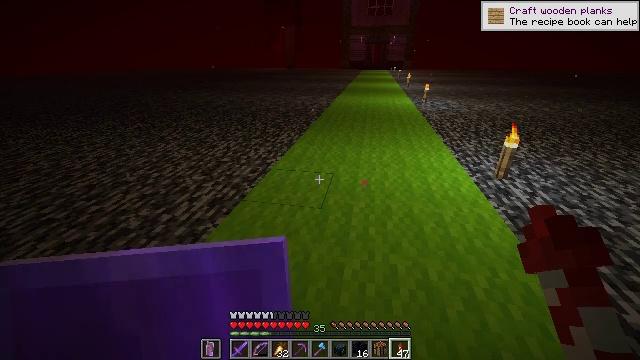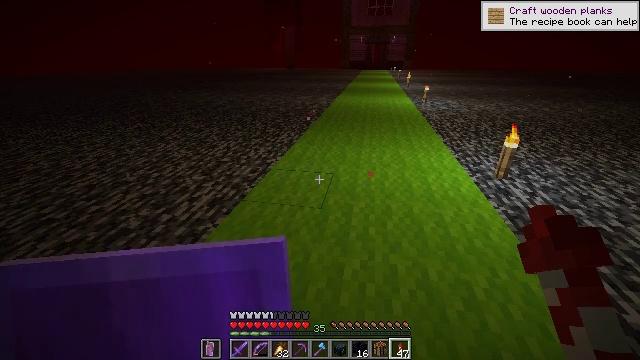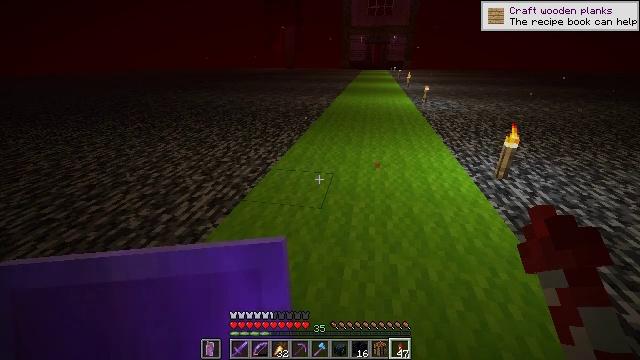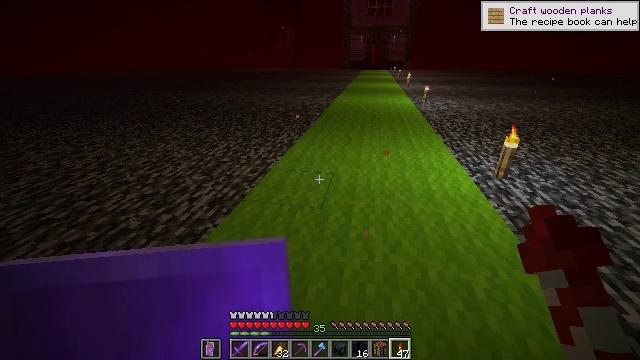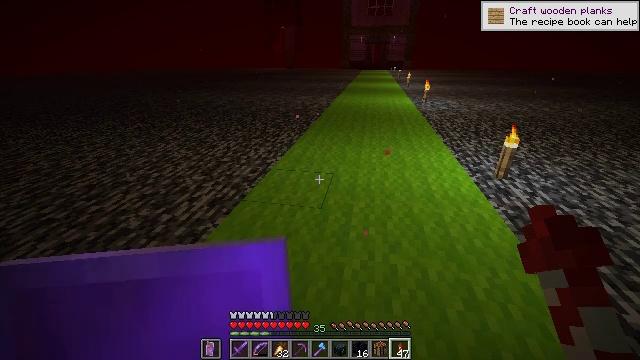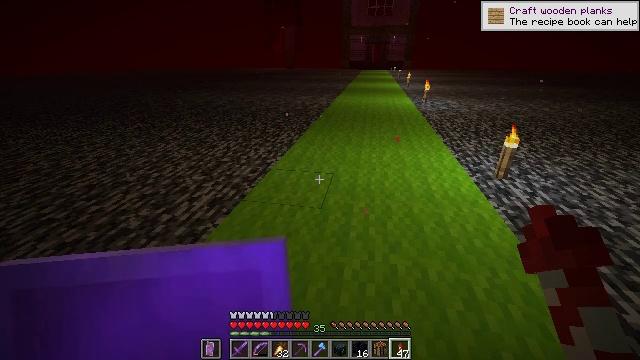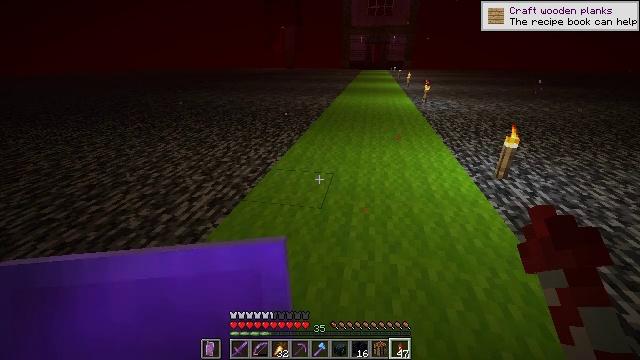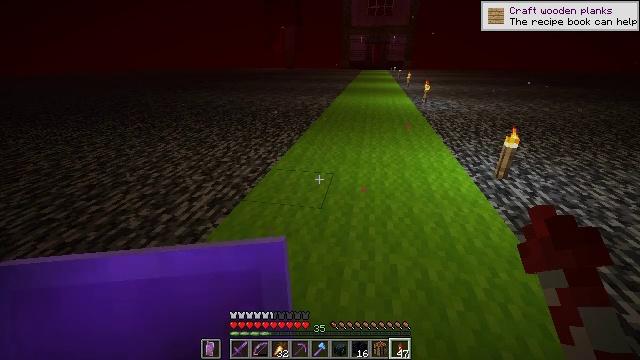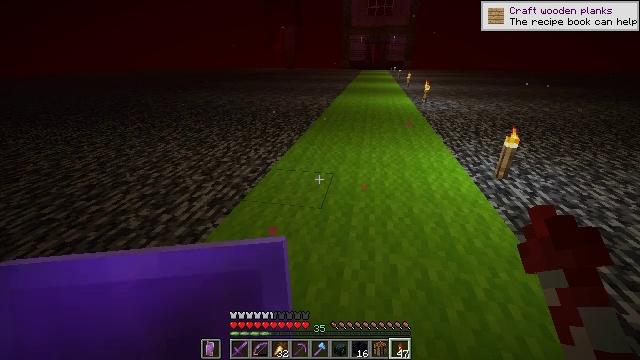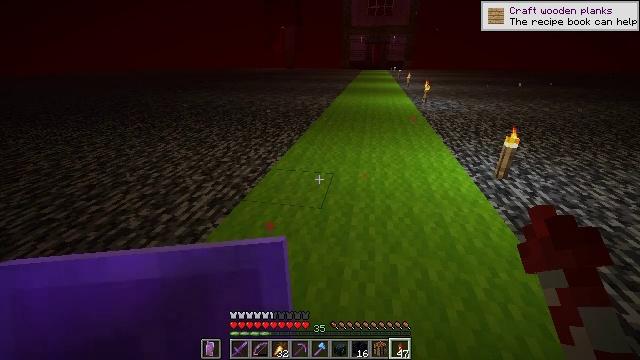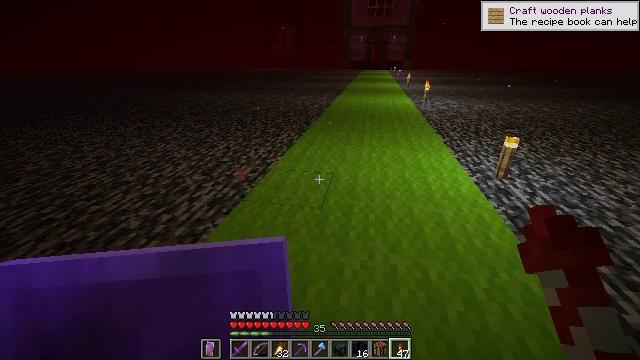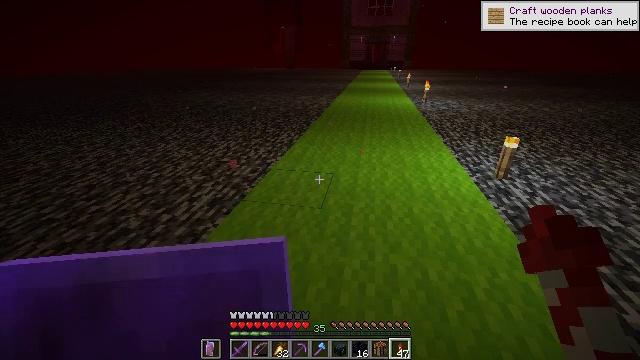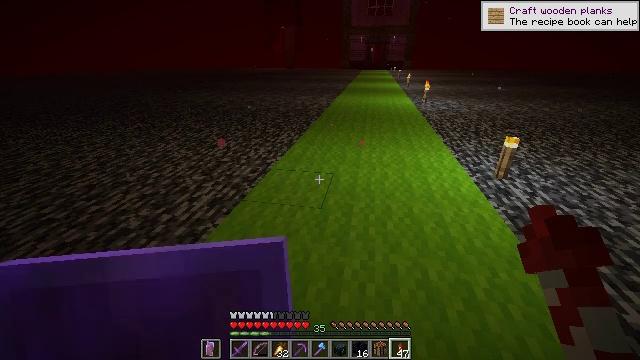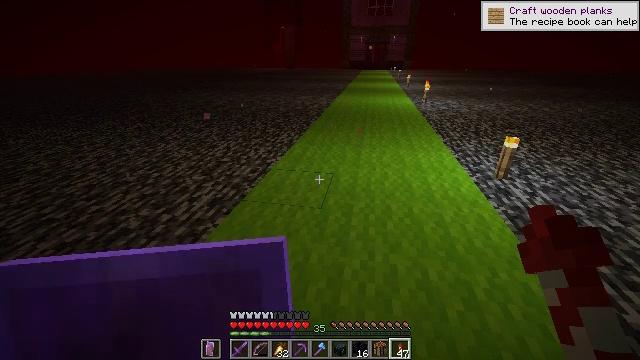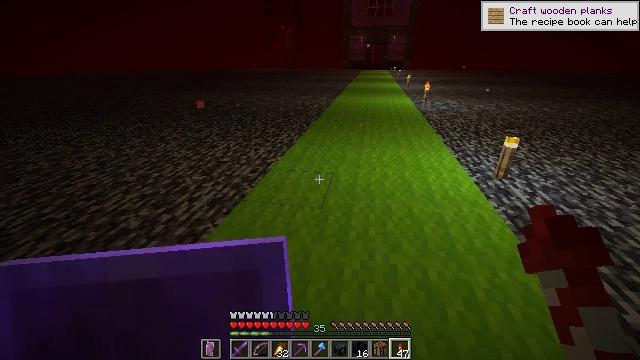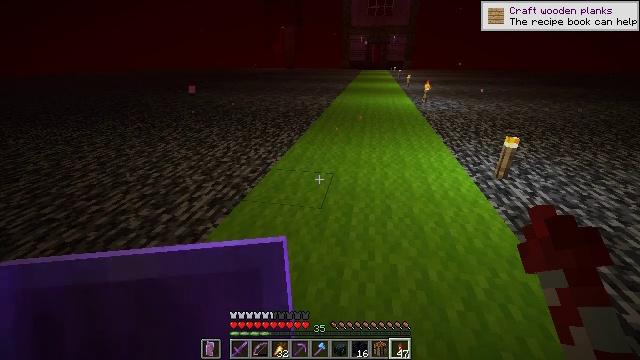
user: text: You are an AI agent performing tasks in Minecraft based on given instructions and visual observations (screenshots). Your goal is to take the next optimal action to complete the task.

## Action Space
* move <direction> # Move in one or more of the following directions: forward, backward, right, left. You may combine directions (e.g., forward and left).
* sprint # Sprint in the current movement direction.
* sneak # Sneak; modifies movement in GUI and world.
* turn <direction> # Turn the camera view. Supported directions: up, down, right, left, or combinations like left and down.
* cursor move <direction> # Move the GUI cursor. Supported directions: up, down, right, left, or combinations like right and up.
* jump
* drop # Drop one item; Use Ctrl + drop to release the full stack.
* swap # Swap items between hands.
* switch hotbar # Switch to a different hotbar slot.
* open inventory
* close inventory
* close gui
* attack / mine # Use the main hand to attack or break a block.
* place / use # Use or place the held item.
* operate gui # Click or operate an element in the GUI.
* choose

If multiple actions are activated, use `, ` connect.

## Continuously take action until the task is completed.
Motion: motion action
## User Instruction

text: Make a light gray carpet with wool.
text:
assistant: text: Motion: attack / mine
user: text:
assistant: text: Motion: attack / mine
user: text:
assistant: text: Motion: attack / mine
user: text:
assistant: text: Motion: attack / mine
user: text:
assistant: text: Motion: attack / mine
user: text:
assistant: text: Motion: attack / mine
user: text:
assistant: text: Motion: attack / mine
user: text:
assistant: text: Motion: attack / mine
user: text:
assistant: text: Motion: attack / mine
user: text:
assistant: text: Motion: attack / mine
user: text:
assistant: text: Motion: attack / mine
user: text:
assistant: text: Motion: attack / mine
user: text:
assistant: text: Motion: attack / mine
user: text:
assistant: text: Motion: attack / mine
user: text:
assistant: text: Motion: attack / mine
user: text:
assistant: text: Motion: attack / mine
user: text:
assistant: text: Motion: attack / mine
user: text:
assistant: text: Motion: attack / mine
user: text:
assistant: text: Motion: attack / mine
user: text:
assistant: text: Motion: attack / mine
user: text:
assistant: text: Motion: attack / mine
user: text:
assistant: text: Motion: attack / mine
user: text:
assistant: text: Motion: attack / mine
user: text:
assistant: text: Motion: attack / mine
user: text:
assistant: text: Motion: attack / mine
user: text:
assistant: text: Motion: attack / mine
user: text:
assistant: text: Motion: attack / mine
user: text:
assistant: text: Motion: attack / mine
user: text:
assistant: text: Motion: attack / mine
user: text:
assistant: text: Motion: attack / mine